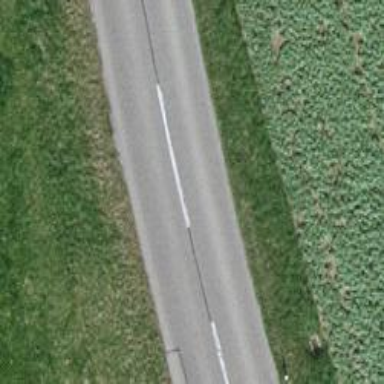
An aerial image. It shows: Secondary road with asphalt surface.